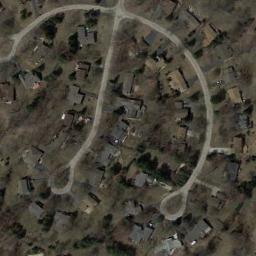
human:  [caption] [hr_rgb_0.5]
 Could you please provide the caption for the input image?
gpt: There are many buildings in medium residential area .

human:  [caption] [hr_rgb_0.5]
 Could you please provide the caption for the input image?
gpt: There are a lot of trees in mid-sized residential areas .

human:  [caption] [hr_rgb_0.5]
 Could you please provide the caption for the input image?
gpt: The medium residential is on the bare land next to the road .

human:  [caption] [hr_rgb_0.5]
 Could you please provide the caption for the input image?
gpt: There are many brown buildings on brown lawns on the medium residential area .

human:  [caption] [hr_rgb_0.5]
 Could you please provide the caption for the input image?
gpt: The medium residential area has lots of houses and some bare trees and some roads go through the medium residential area .